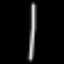
Label: line